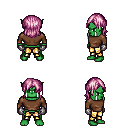
a pixel art fantasy rpg character, male body template, orc, green skin, brown long-sleeve shirt, gold greaves, pink long bangs hairstyle, metal gloves, four views (front, back, left, right), 2x2 character sprite sheet, small pixel art, hard edges, no anti-aliasing